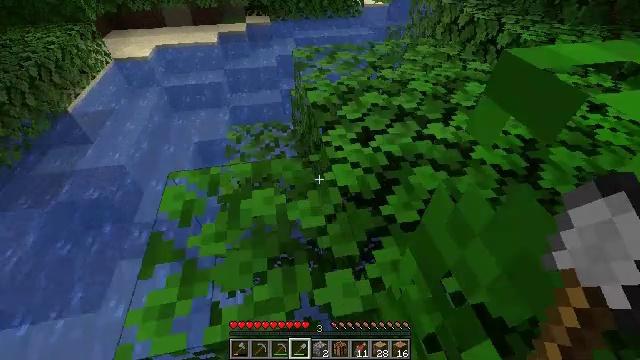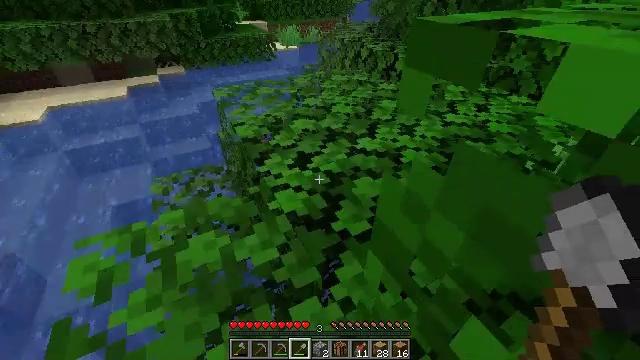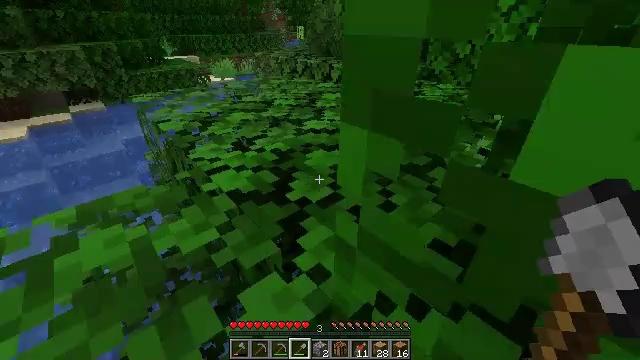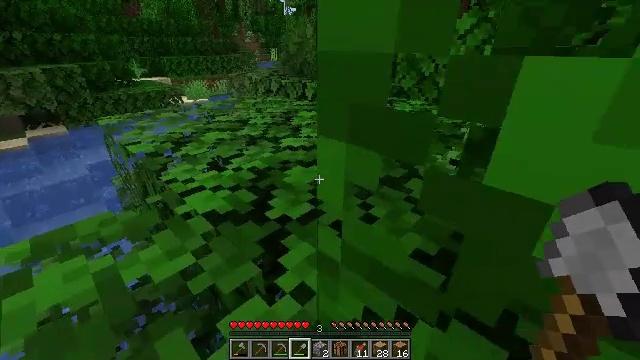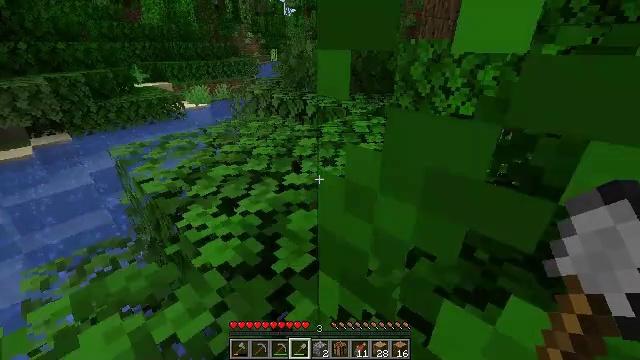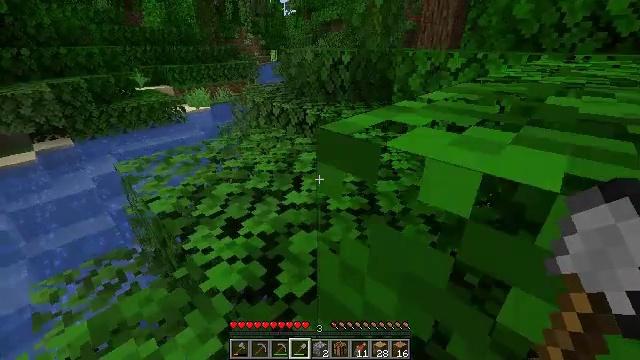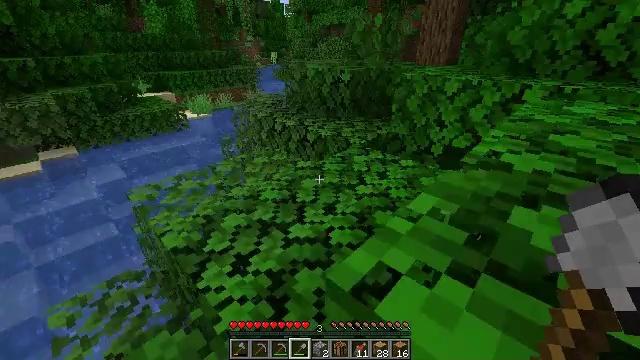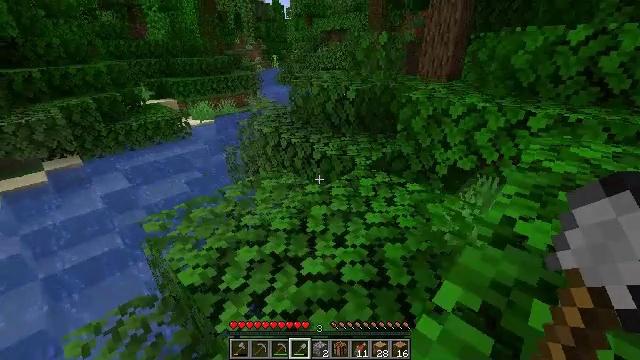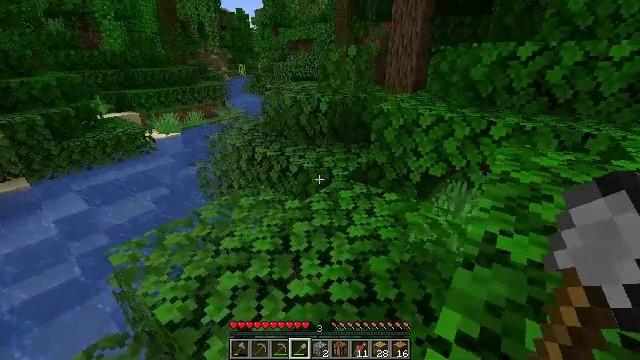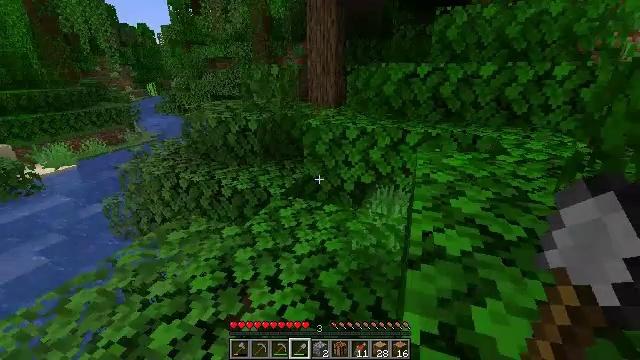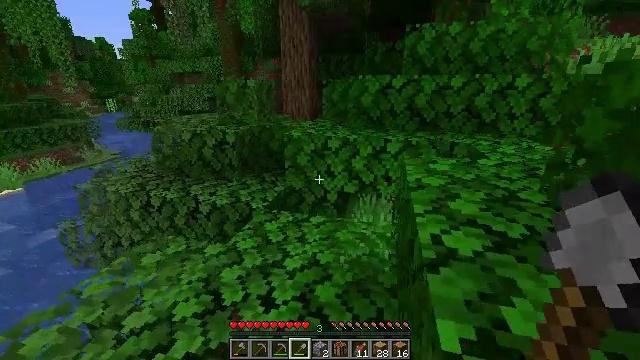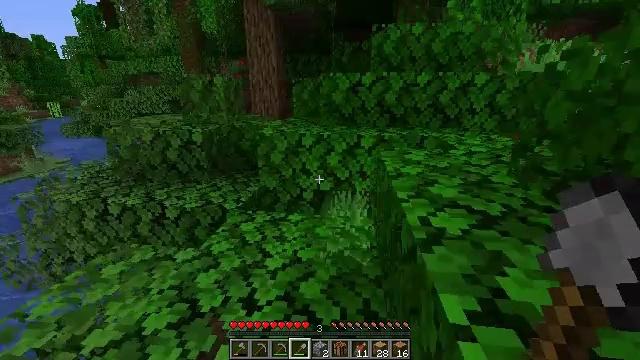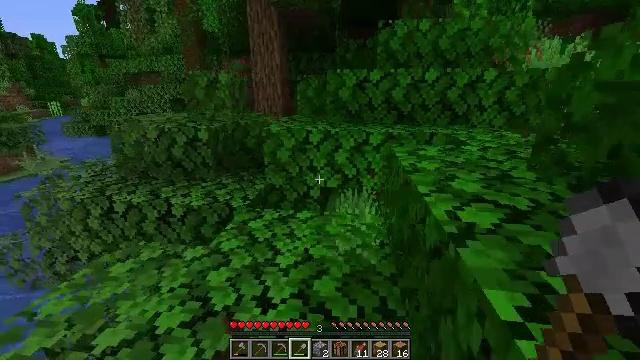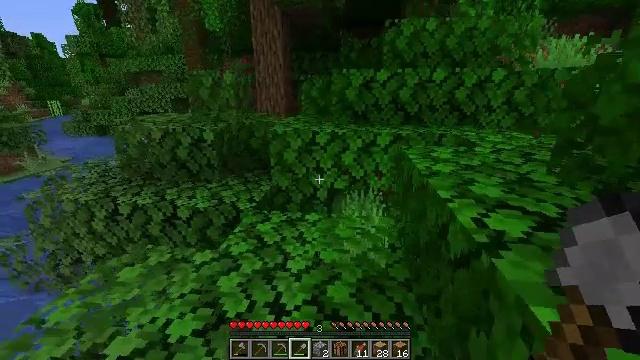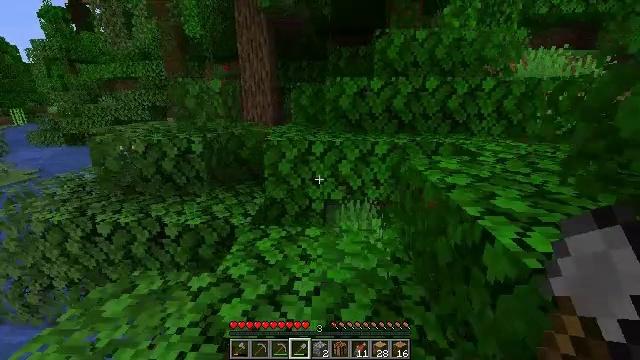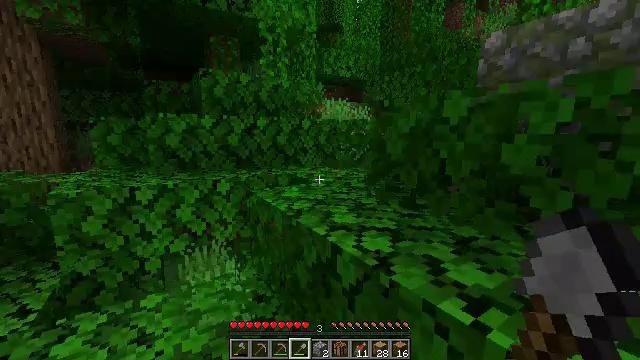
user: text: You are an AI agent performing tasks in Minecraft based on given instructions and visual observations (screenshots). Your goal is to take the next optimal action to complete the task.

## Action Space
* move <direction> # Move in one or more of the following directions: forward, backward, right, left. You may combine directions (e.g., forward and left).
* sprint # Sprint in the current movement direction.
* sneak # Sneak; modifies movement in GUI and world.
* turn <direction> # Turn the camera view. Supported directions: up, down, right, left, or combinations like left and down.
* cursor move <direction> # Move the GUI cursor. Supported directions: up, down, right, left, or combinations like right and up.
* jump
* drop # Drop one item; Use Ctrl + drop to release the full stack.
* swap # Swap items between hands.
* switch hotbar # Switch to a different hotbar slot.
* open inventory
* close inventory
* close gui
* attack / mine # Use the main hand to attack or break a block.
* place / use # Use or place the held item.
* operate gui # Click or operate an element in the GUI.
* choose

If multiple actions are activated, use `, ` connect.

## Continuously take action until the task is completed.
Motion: motion action
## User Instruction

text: Mine oak leaves.
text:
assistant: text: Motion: move forward, turn right and up
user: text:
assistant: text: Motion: move forward, turn right and up
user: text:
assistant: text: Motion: move forward, turn right and up
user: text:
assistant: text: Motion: move forward, jump
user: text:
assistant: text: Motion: move forward, jump
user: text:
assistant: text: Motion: move forward, jump
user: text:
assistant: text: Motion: move forward and move left
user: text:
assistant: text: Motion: move forward and move left, turn right and up
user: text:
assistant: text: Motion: move forward and move left, turn right and up
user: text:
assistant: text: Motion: move forward and move left, turn right and up
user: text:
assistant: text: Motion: move forward and move left, turn right
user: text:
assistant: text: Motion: move forward and move left
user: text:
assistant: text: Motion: move forward and move left
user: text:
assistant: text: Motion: move forward and move left, turn right and up
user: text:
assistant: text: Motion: move forward and move left, turn right and up
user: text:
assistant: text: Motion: move forward and move left, turn right and up
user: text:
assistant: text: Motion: move forward and move left, turn right and up
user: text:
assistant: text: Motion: move forward, turn right and up
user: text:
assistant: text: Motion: move forward, turn right
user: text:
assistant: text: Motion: move forward, turn right
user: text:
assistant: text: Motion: move forward, turn right
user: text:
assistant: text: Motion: move forward, turn right
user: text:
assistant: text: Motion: move forward, turn right, jump
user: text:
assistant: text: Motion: move forward, turn right, jump
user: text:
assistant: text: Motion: move forward, jump
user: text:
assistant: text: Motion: move forward
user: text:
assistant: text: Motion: move forward
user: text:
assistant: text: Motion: move forward
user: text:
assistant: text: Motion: move forward
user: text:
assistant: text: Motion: move forward, turn right and down